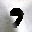
Label: 9